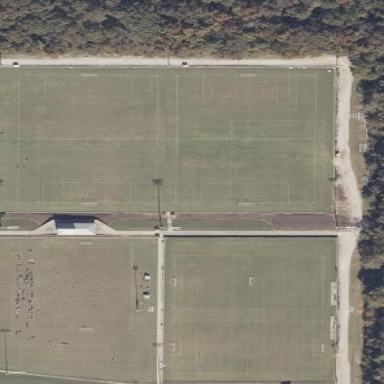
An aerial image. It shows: Soccer pitch for outdoor sports and leisure activities.